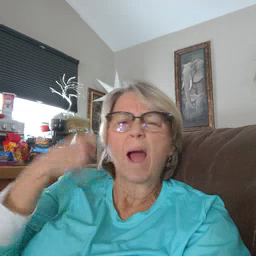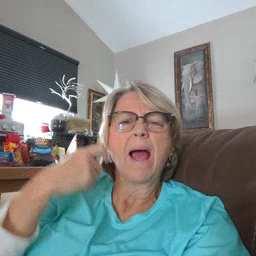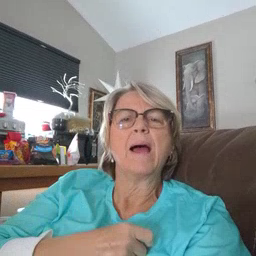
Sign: dry